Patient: sex F, age 64
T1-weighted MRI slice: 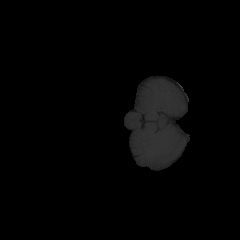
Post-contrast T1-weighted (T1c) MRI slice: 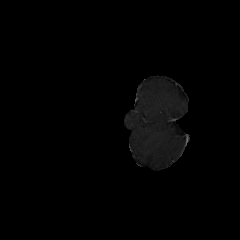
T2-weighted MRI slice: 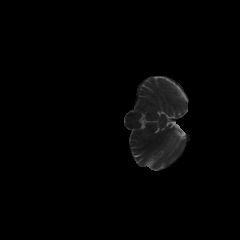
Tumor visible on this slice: no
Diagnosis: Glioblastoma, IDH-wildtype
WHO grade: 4